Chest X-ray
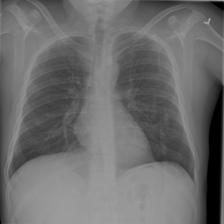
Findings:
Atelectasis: negative
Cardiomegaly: negative
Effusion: negative
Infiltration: negative
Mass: negative
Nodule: negative
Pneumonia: negative
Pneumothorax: negative
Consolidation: negative
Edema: negative
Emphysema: negative
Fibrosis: negative
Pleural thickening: negative
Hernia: negative